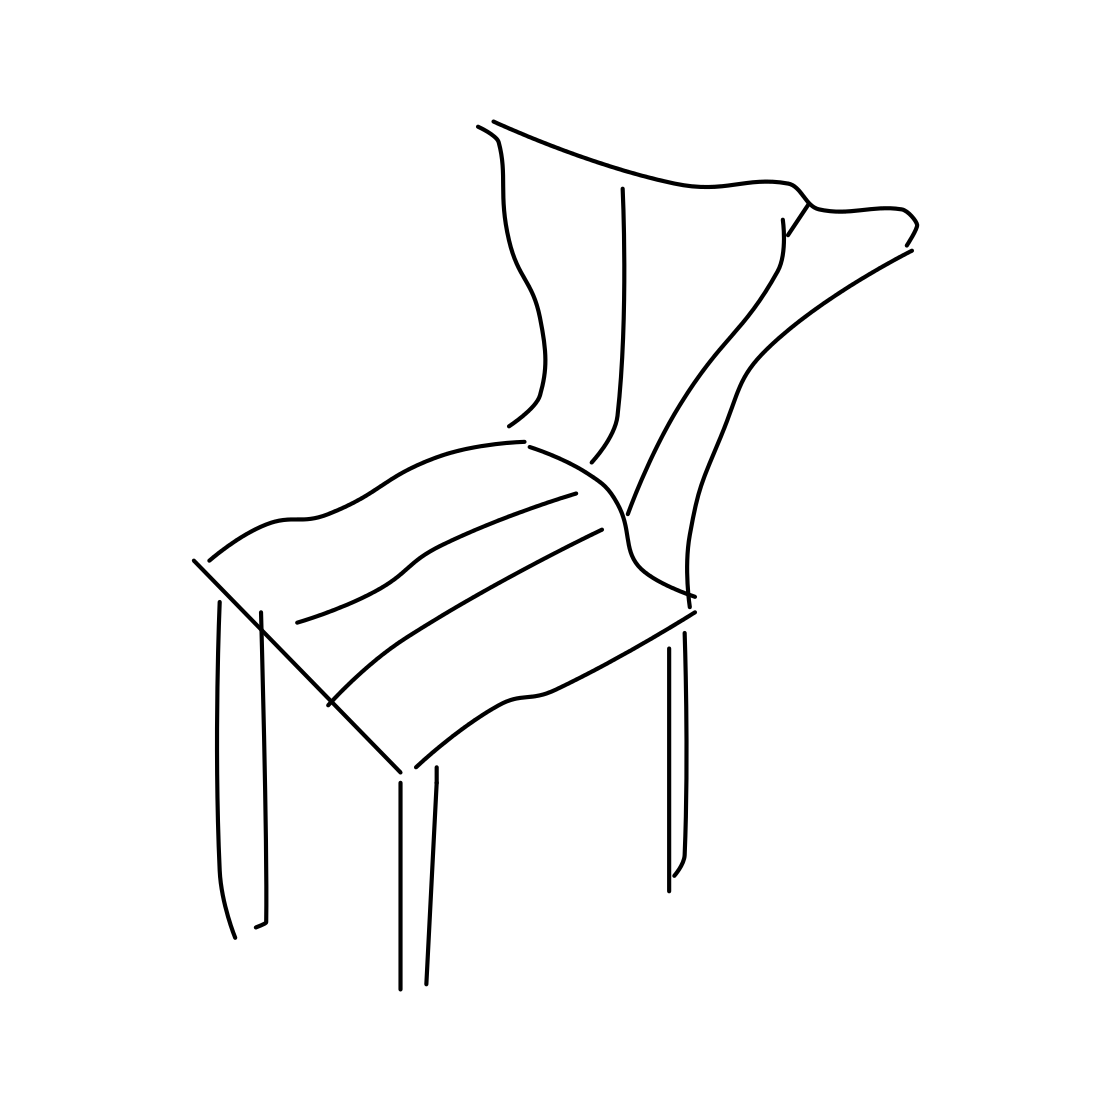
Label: chair